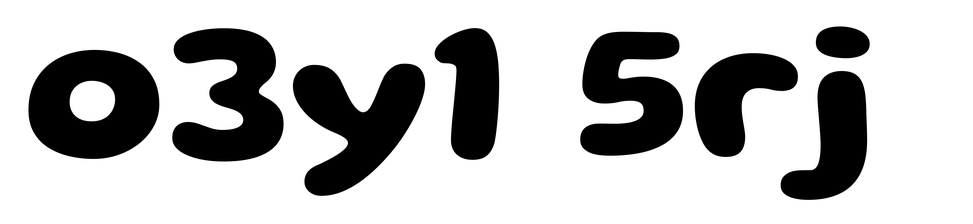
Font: Gluten_Bold